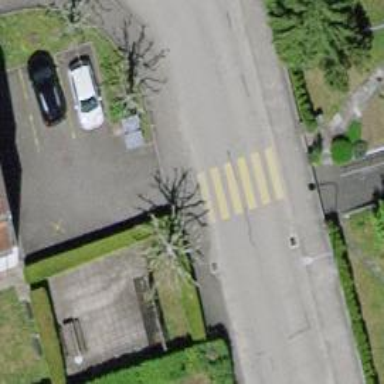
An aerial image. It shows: Marked road crossing.